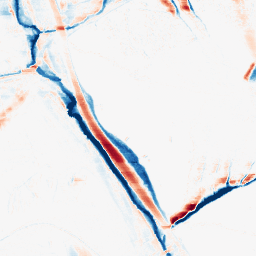
Category: morphological
Decomposition family: morphological_ellipse
Decomposition parameters: operation: average
width: 5
height: 20
Upsampling method: quintic
Upsampling parameters: scale: 2
Upsampling scale: 2